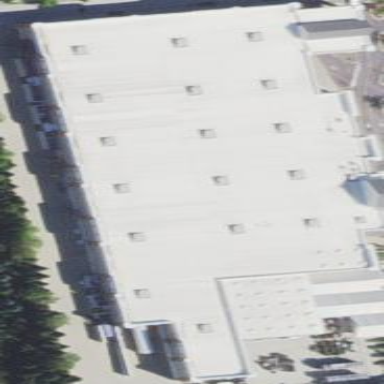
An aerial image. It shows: Retail building.